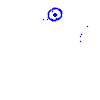
Particle: proton